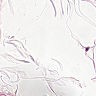
Metastatic tissue present: no